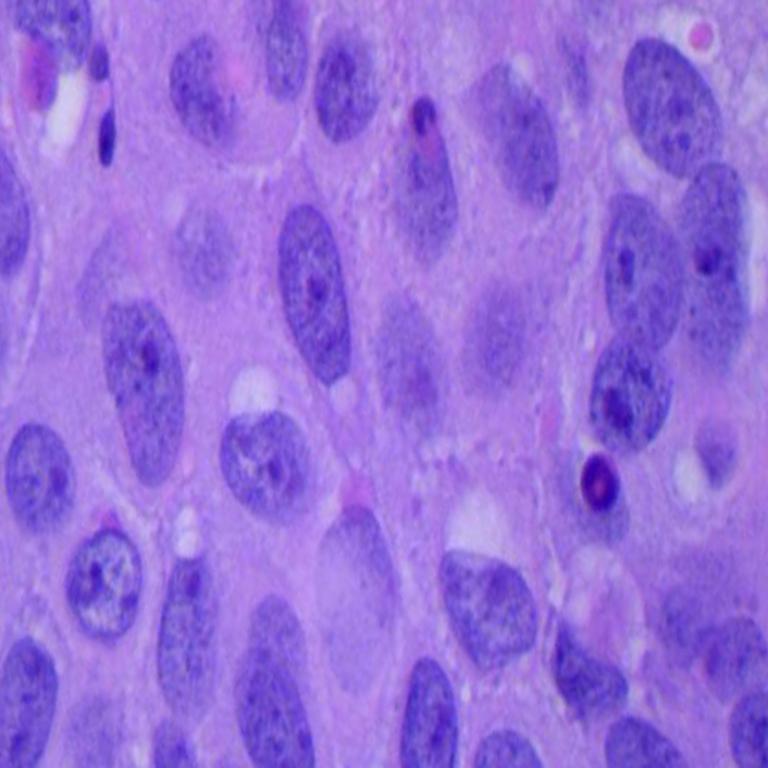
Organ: lung
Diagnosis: squamous carcinomas